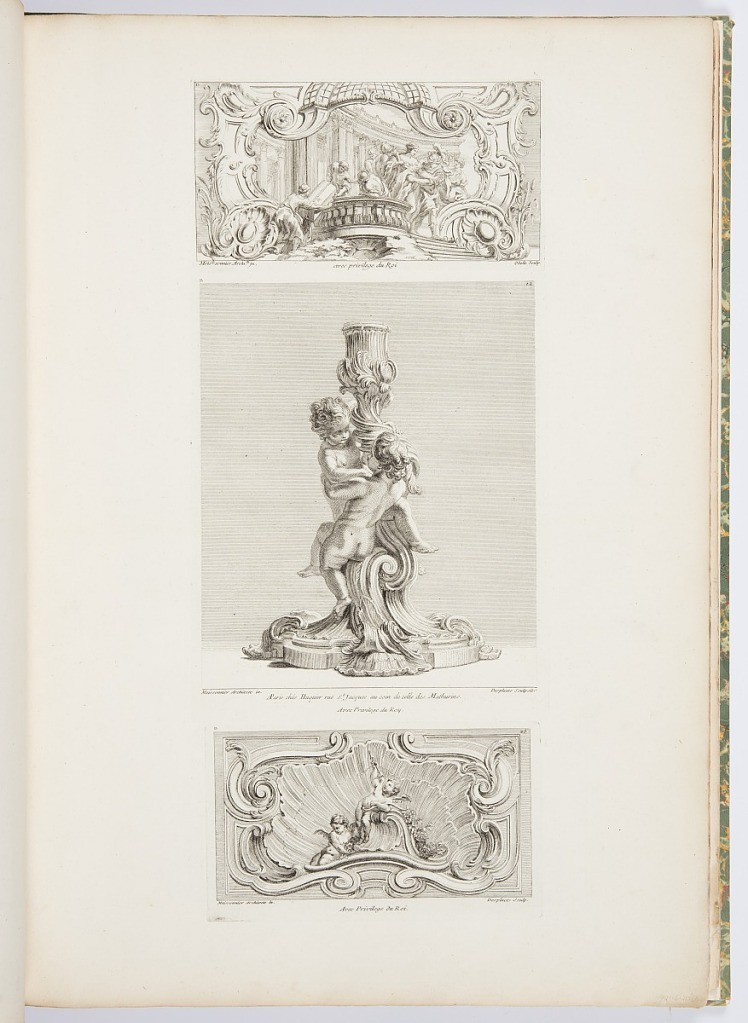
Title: Ornament Design with the Abduction of Helen
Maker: Juste-Aurèle Meissonnier, French, b. Italy, 1695–1750
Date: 1748
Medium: etching on paper
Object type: Print
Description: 1921-6-212-8-a: Panel with scene showing the abduction of Hélène o...;     1921-6-212-8-b: Two child figures, left 3/4 view, right rear view,...;     1921-6-212-8-c: 1st state. Rectangular panel, central shell surrou...